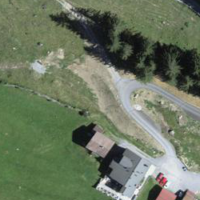
EUNIS habitat code: 26
Species observed at this site:
Calluna vulgaris
Leontopodium nivale